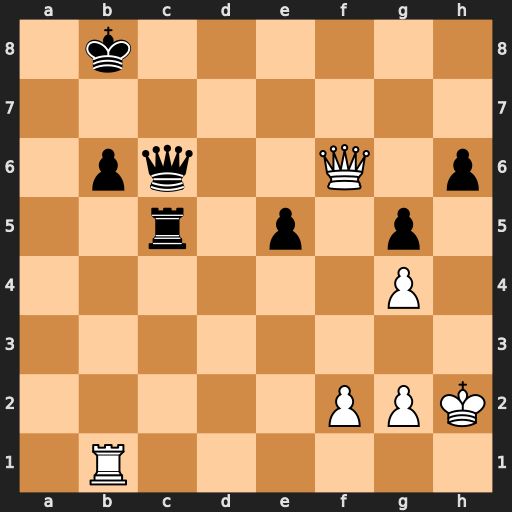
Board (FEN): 1k6/8/1pq2Q1p/2r1p1p1/6P1/8/5PPK/1R6
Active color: w
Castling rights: -
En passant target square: -
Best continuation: Rxb6+ Kc7 Rxc6+